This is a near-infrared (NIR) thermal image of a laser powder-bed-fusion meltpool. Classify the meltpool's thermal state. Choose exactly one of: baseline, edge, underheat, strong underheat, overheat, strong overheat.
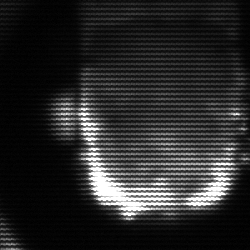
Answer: baseline